Question: I would like to set gravity to right of my layout but it does not works fine :
(below codes are inside a loop)
'''
LinearLayout lin = new LinearLayout(getActivity());
LayoutParams lin_parms = new LayoutParams(LayoutParams.FILL_PARENT,LayoutParams.WRAP_CONTENT);
lin_parms.gravity = Gravity.RIGHT;
lin.setLayoutParams(lin_parms);
lin.setGravity(Gravity.RIGHT);
LayoutParams txt_parms = new LayoutParams(LayoutParams.FILL_PARENT,LayoutParams.WRAP_CONTENT);
txt_parms.gravity = Gravity.RIGHT;
TextView txt_view = new TextView(getActivity());
txt_view.setLayoutParams(txt_parms);
txt_view.setTypeface(font);
txt_view.setText("hello");
lin.addView(txt_view);
lay_lin_list_tractions.addView(lin);
'''

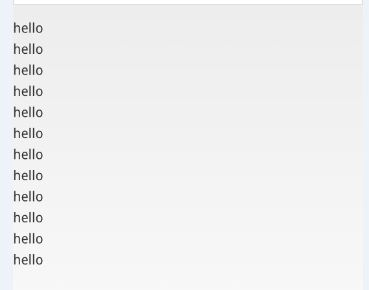
Answer: Set 'TextView' params as 'WRAP_CONTENT'
'''
LayoutParams txt_parms = new LayoutParams(LayoutParams.WRAP_CONTENT, LayoutParams.WRAP_CONTENT);
'''